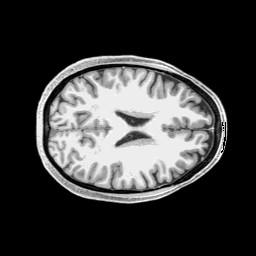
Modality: T1w
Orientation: axial